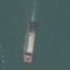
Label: civil